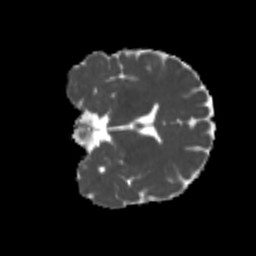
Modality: MD
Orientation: coronal
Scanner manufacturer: siemens
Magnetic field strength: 3 T
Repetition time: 4 s
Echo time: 0.0594 s